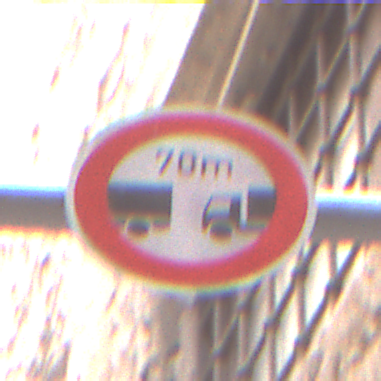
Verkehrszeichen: VerbotUnterschreitenMindestabstand
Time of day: Midday
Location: Outdoor (Urban)
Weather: PartlyCloudy
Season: NotSpecified
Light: Natural